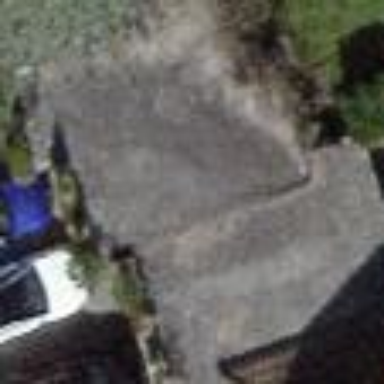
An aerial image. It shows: Garage.